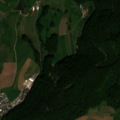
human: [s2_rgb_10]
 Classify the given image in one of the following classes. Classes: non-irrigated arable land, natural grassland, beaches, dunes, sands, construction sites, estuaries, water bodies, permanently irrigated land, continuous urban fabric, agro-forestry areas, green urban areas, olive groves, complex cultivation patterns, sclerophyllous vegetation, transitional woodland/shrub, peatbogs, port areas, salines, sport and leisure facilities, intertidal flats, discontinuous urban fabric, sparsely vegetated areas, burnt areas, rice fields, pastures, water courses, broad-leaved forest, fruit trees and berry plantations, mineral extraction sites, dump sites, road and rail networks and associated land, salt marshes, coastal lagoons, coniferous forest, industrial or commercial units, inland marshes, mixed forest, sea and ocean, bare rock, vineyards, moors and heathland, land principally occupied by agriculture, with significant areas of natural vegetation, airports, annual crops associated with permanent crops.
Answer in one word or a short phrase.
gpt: discontinuous urban fabric, non-irrigated arable land, broad-leaved forest